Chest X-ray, PA view. Patient: 73 years old, sex M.
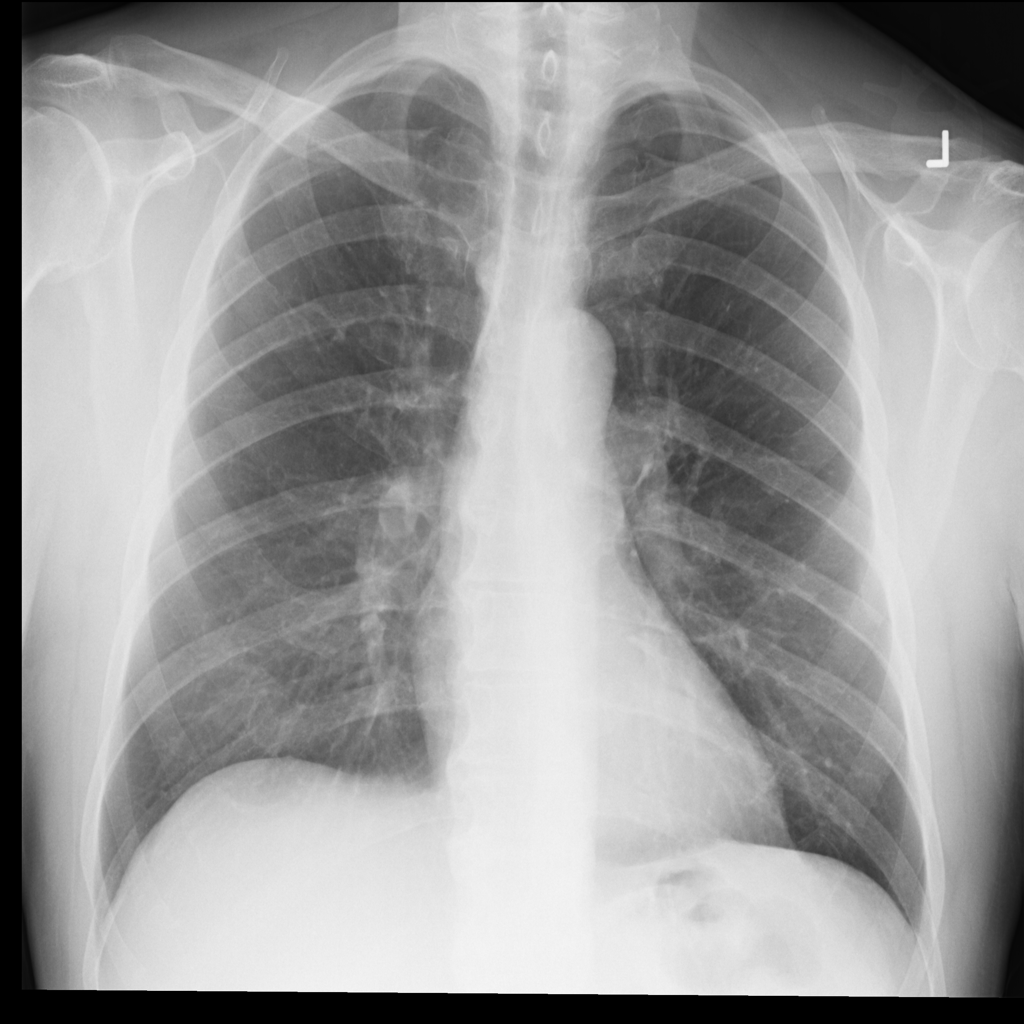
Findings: No Finding